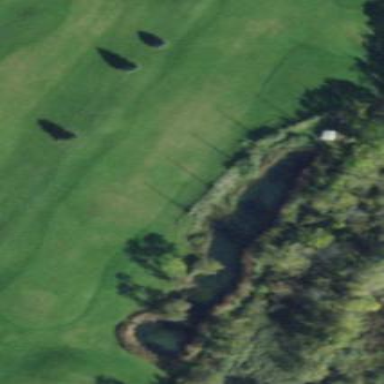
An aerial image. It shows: Grassy area used as driving range for golf.